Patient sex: M
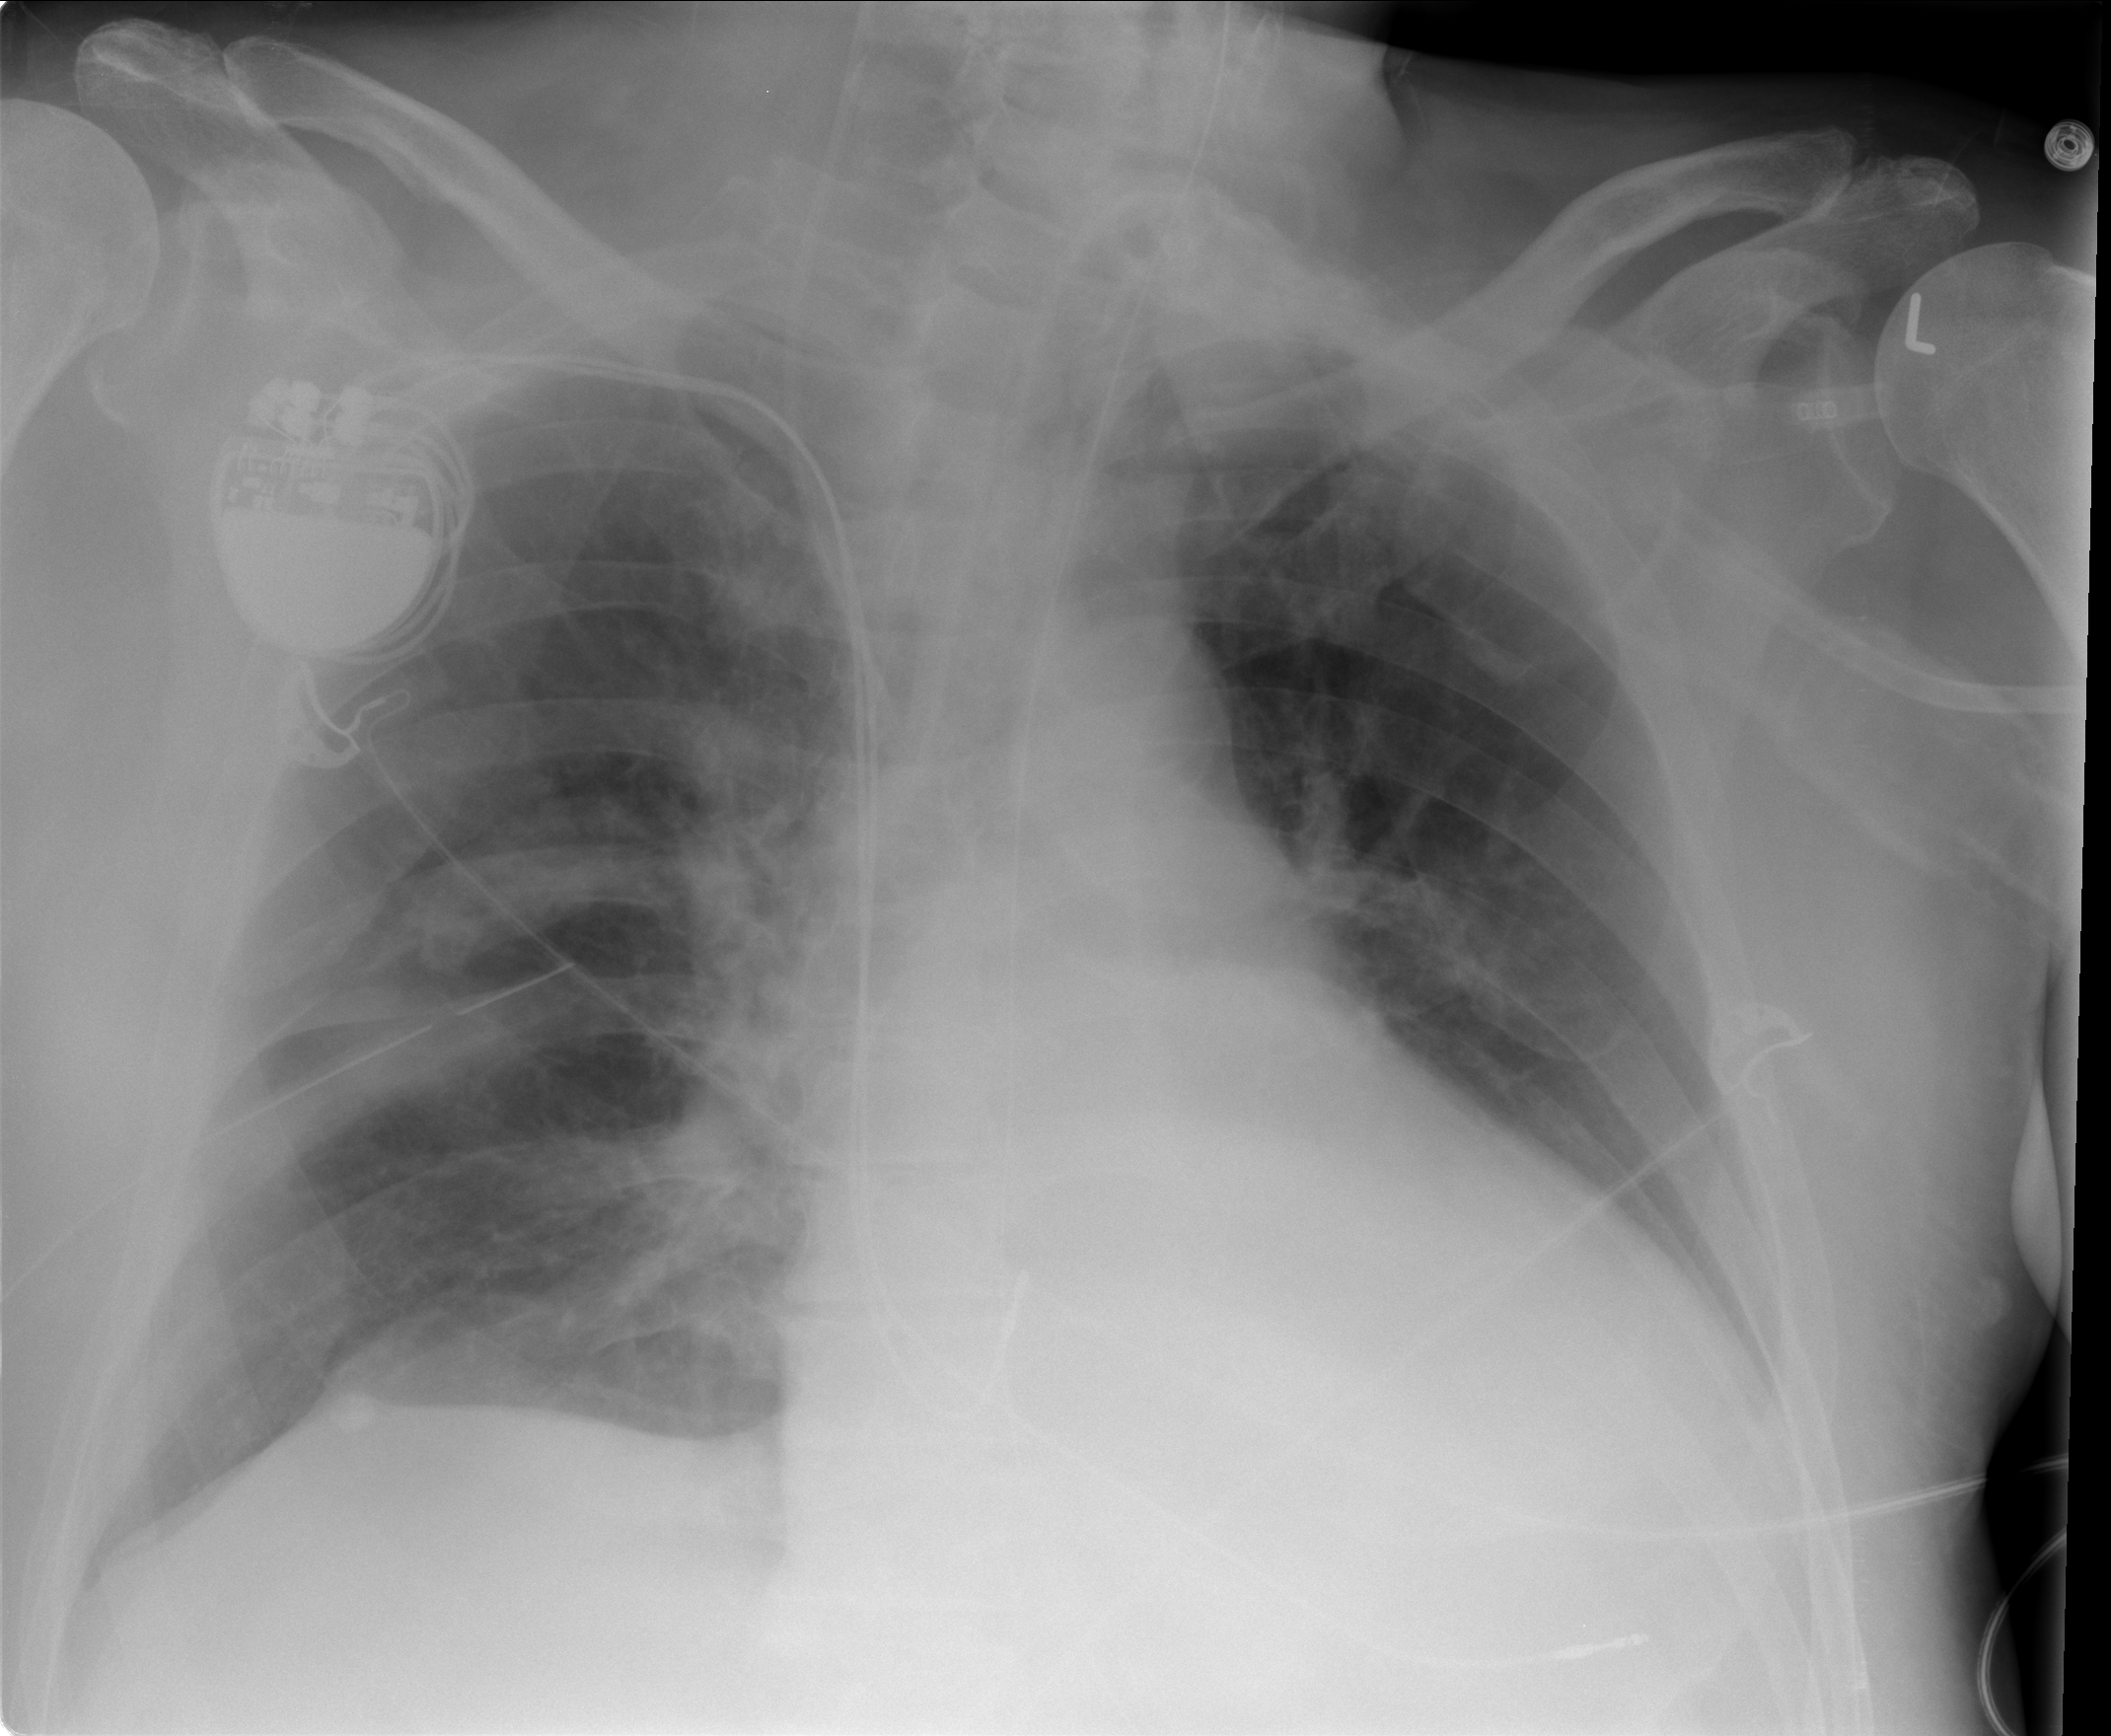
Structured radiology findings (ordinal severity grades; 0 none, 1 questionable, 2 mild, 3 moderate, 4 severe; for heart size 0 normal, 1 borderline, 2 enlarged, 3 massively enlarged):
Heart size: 2
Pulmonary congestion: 2
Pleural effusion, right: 1
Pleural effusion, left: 2
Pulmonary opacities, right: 0
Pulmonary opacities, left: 0
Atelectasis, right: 0
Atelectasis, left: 2